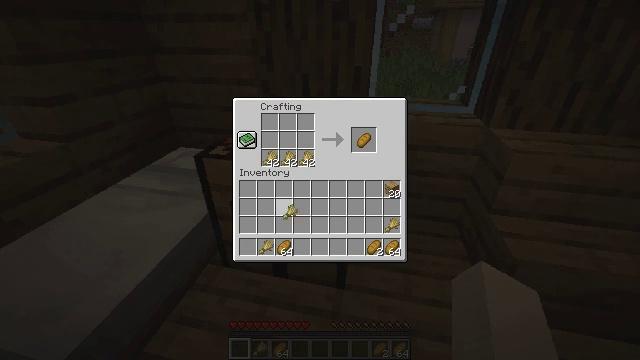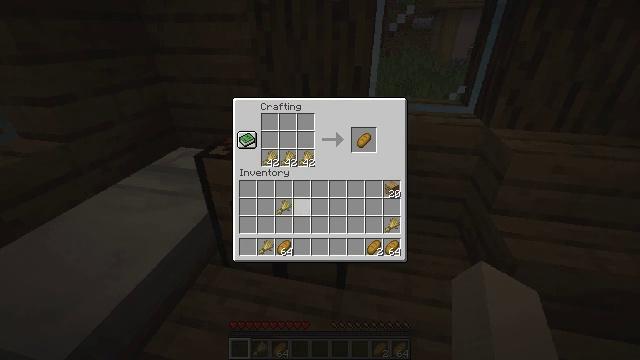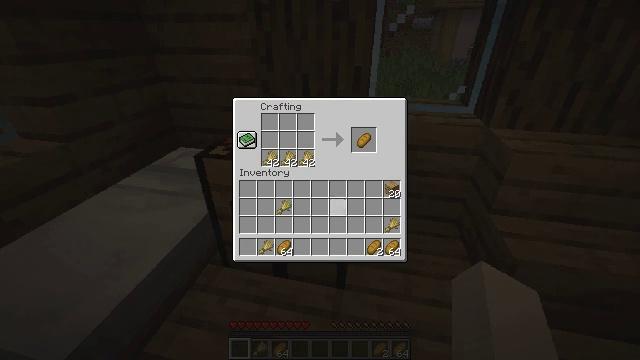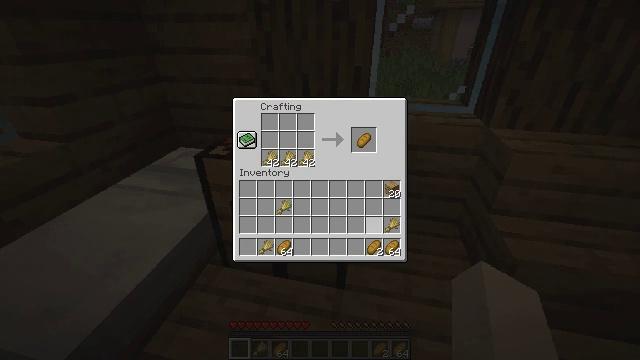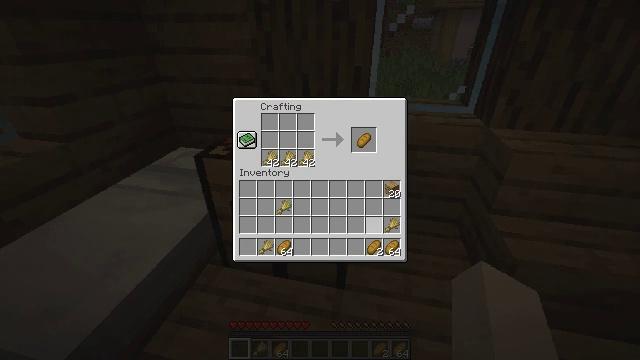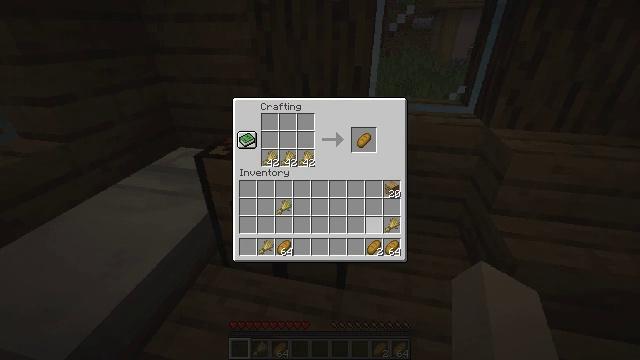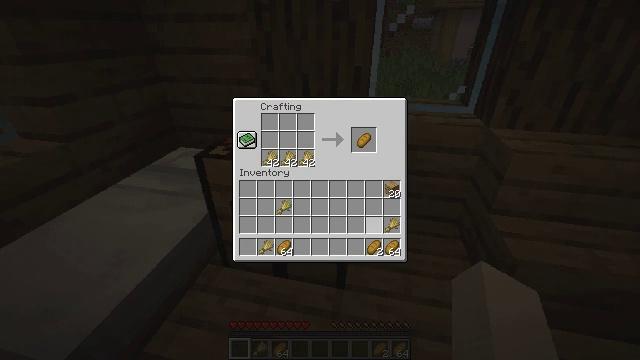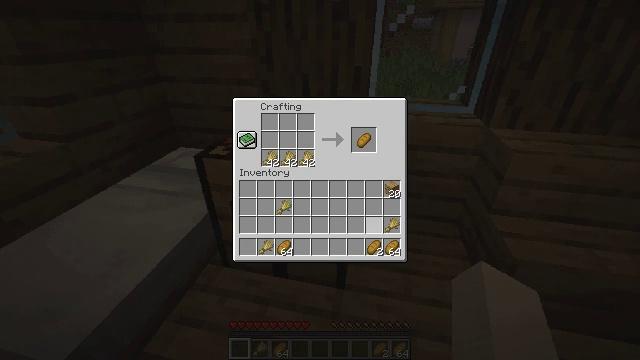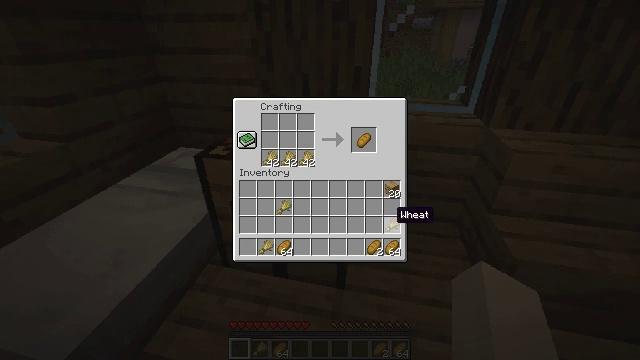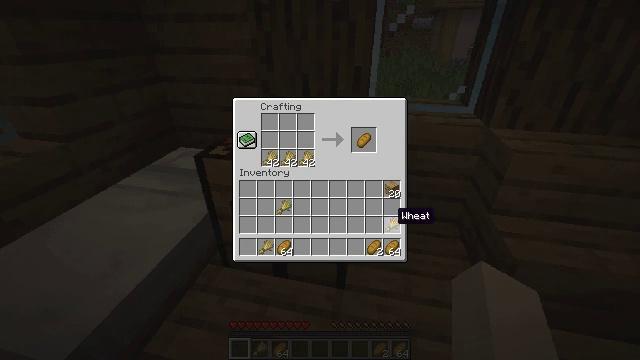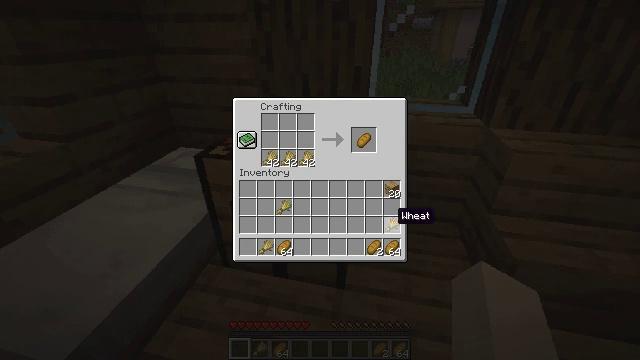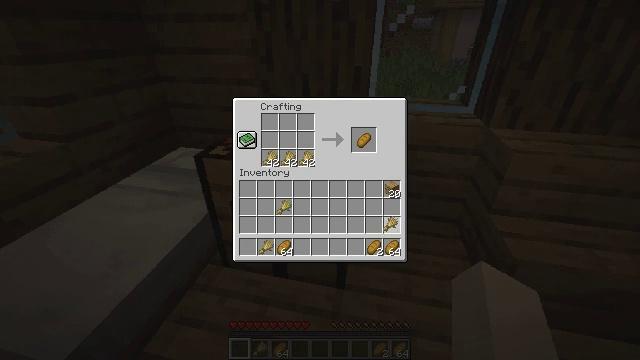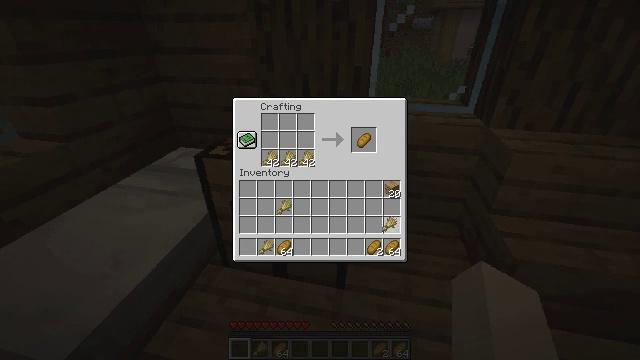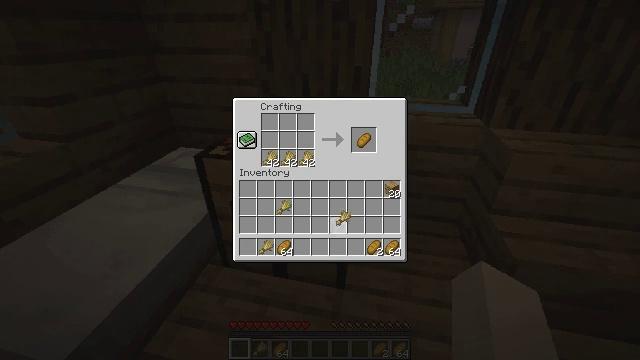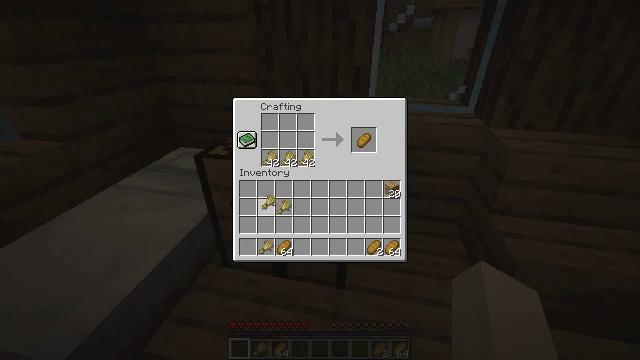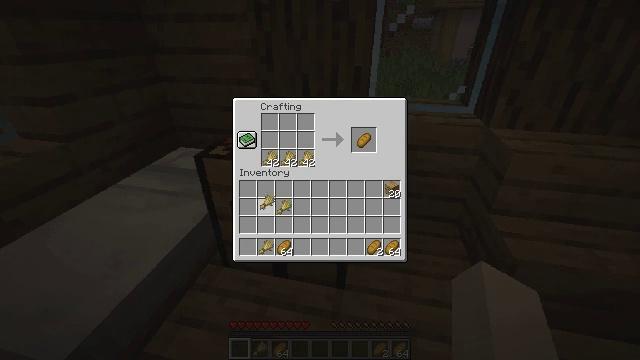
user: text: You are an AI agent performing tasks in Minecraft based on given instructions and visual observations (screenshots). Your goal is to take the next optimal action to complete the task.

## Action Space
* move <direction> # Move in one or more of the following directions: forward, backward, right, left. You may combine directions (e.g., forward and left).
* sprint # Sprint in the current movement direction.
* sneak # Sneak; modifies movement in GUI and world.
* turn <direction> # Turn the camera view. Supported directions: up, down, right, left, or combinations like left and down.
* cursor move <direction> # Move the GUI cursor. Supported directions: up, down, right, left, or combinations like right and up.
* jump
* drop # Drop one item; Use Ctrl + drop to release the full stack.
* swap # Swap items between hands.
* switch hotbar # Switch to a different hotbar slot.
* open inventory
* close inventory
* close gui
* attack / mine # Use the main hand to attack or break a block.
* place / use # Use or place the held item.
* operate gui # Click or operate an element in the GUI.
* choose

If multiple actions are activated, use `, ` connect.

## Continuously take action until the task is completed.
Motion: motion action
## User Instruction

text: Prepare bread with three pieces of wheat.
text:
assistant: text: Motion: cursor move right
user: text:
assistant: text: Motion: cursor move right
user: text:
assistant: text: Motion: cursor move right and down
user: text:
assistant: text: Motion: cursor move right
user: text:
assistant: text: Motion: no_op
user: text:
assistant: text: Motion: no_op
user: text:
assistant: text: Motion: no_op
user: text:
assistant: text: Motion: no_op
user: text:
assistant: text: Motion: no_op
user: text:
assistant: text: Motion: no_op
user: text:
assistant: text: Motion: operate gui
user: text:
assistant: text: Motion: operate gui
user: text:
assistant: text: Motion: cursor move left
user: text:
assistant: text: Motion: cursor move left and up
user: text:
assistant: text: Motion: no_op
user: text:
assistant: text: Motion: no_op
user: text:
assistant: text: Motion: no_op
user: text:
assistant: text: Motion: cursor move right
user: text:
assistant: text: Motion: no_op
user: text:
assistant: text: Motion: no_op
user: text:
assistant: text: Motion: no_op
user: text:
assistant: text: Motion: no_op
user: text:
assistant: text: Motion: operate gui
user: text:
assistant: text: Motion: operate gui
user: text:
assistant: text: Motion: no_op
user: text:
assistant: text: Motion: operate gui
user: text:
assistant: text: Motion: operate gui
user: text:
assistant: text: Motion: operate gui
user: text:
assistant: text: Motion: no_op
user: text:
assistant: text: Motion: cursor move left and down